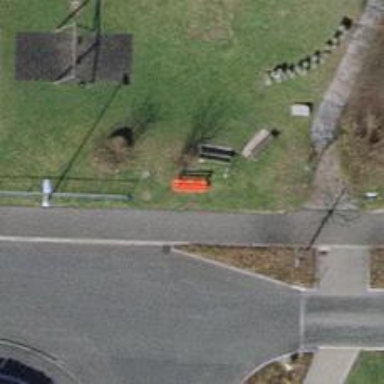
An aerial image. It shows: Red bench.